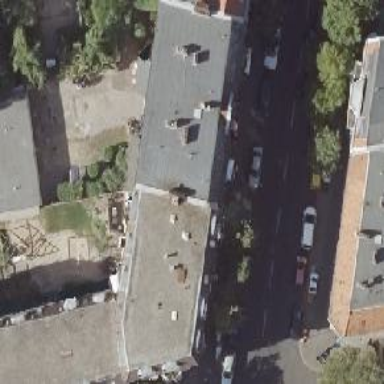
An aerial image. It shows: Image showing building with apartments.